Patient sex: M
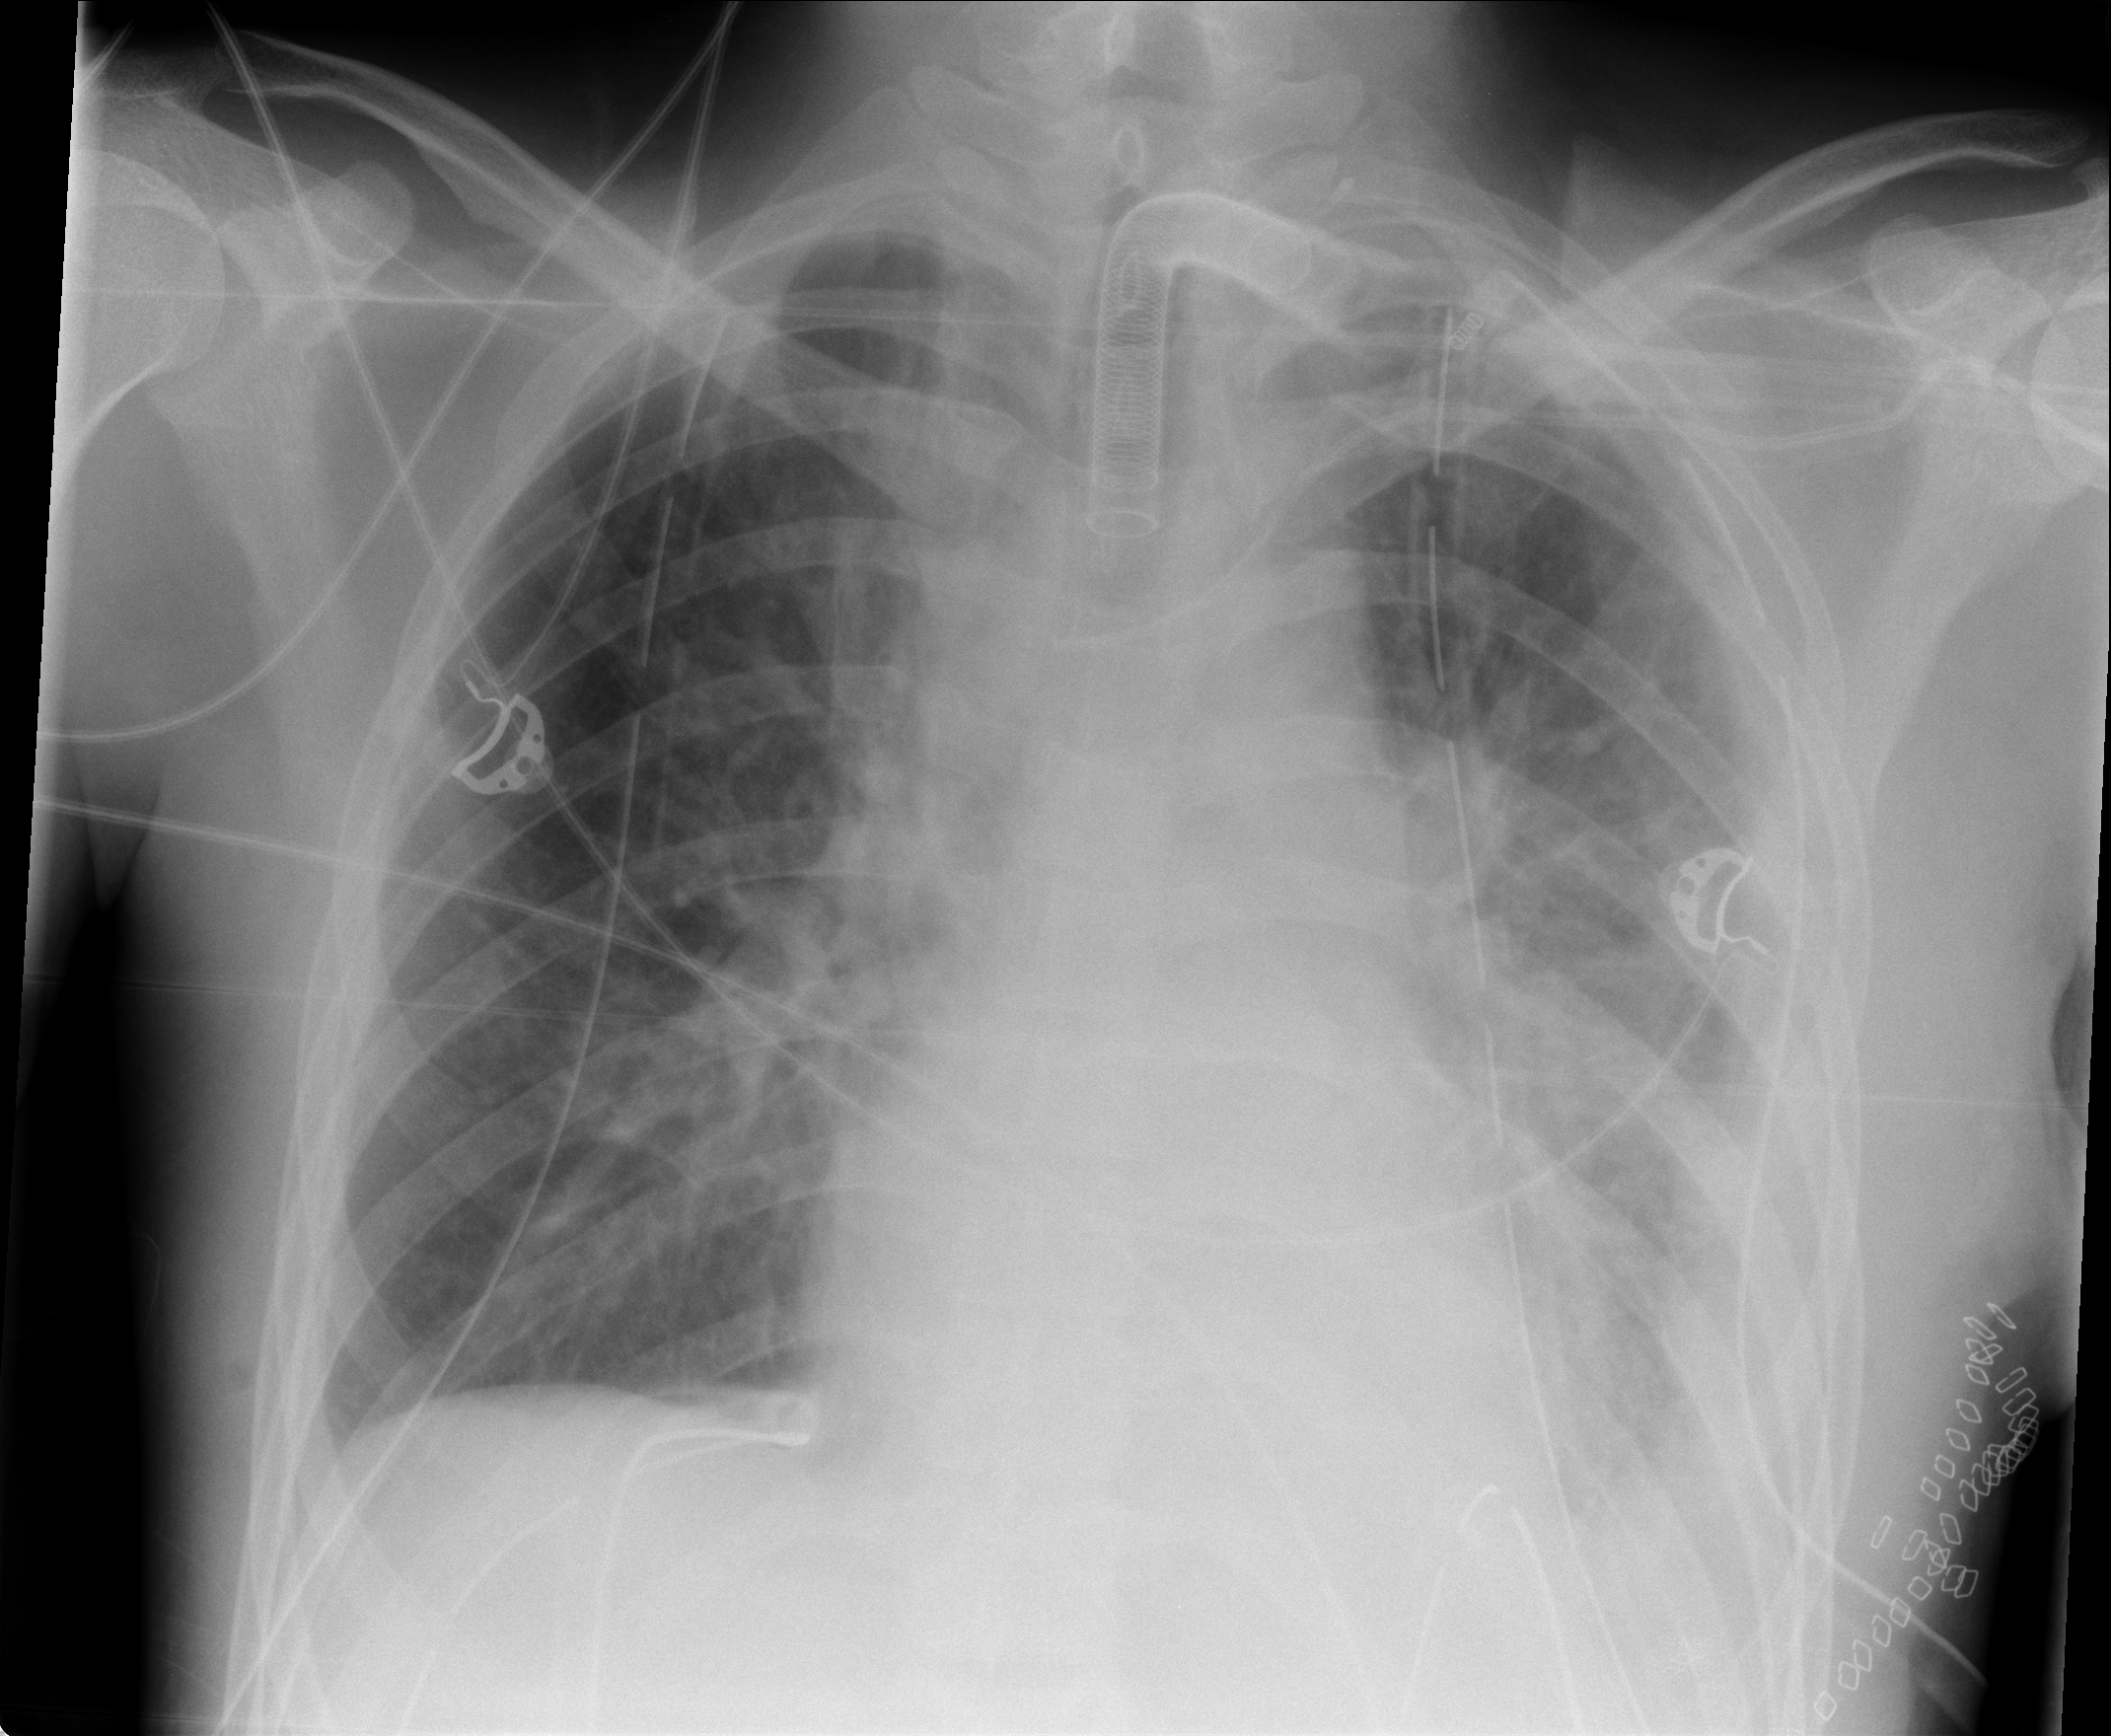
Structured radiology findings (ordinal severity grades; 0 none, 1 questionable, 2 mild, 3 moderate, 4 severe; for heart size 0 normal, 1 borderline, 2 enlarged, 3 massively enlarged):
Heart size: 0
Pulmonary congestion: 0
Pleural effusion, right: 0
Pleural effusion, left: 2
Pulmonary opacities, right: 2
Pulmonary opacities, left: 2
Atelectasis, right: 2
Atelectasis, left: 3